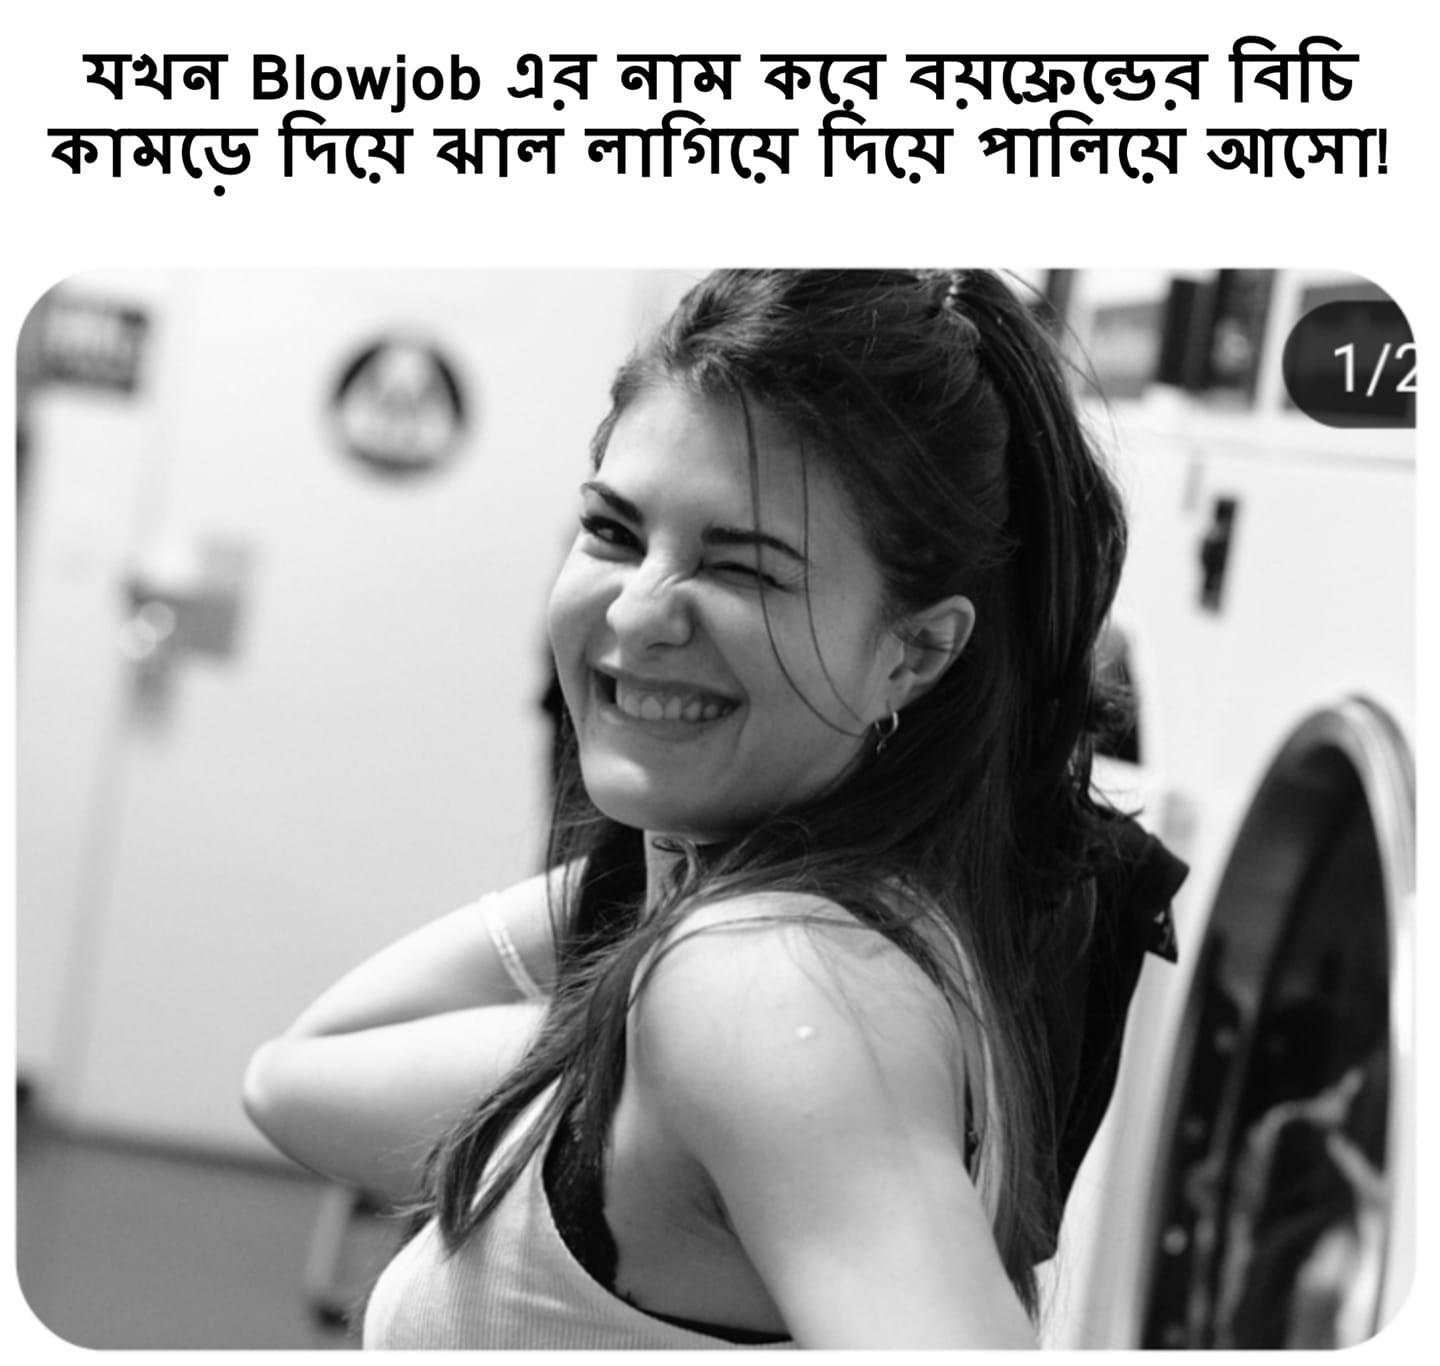
Caption: যখন Blowjob এর নাম করে বয়ফ্রেন্ডের বিচি কামড়ে দিয়ে ঝাল লাগিয়ে দিয়ে পালিয়ে আসো !
Label: hate